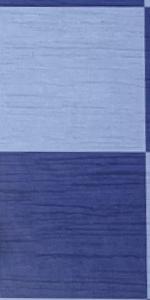
Label: Empty